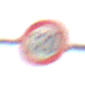
Verkehrszeichen: Geschwindigkeit120
Umgebung: Outdoor, Nature
Tageszeit: SunriseSunset
Wetter: PartlyCloudy
Licht: Natural
Jahreszeit: NotSpecified
Kontrast: LowContrast